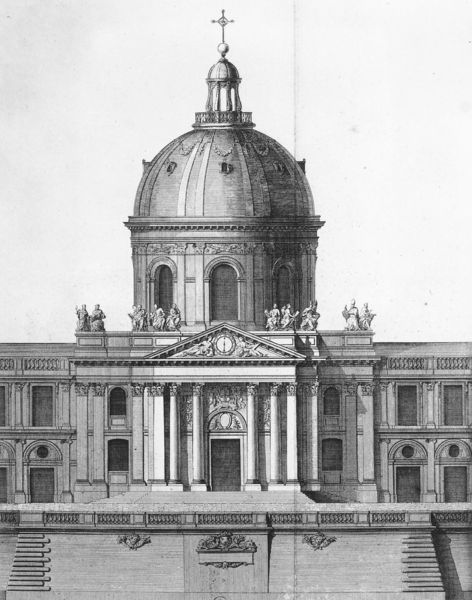
Titel: Collège des Quatre-Nations (heute Insitut de France) in Paris, Gesamtansicht
Künstler: Francois Blondel
Institution: Paris, Bibliothèque Nationale
Schlagwörter: fenster, grau, säulen, zeichnung, gebäude, architektur, brüstung, turm, terrasse, türen, kuppel, treppe, uhr, stufen, kreuz, dom, schwarzweiß, portal, sims, skulpturen, statuen, rundbögen, giebl, die kirche